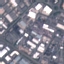
Land use / land cover class: Industrial